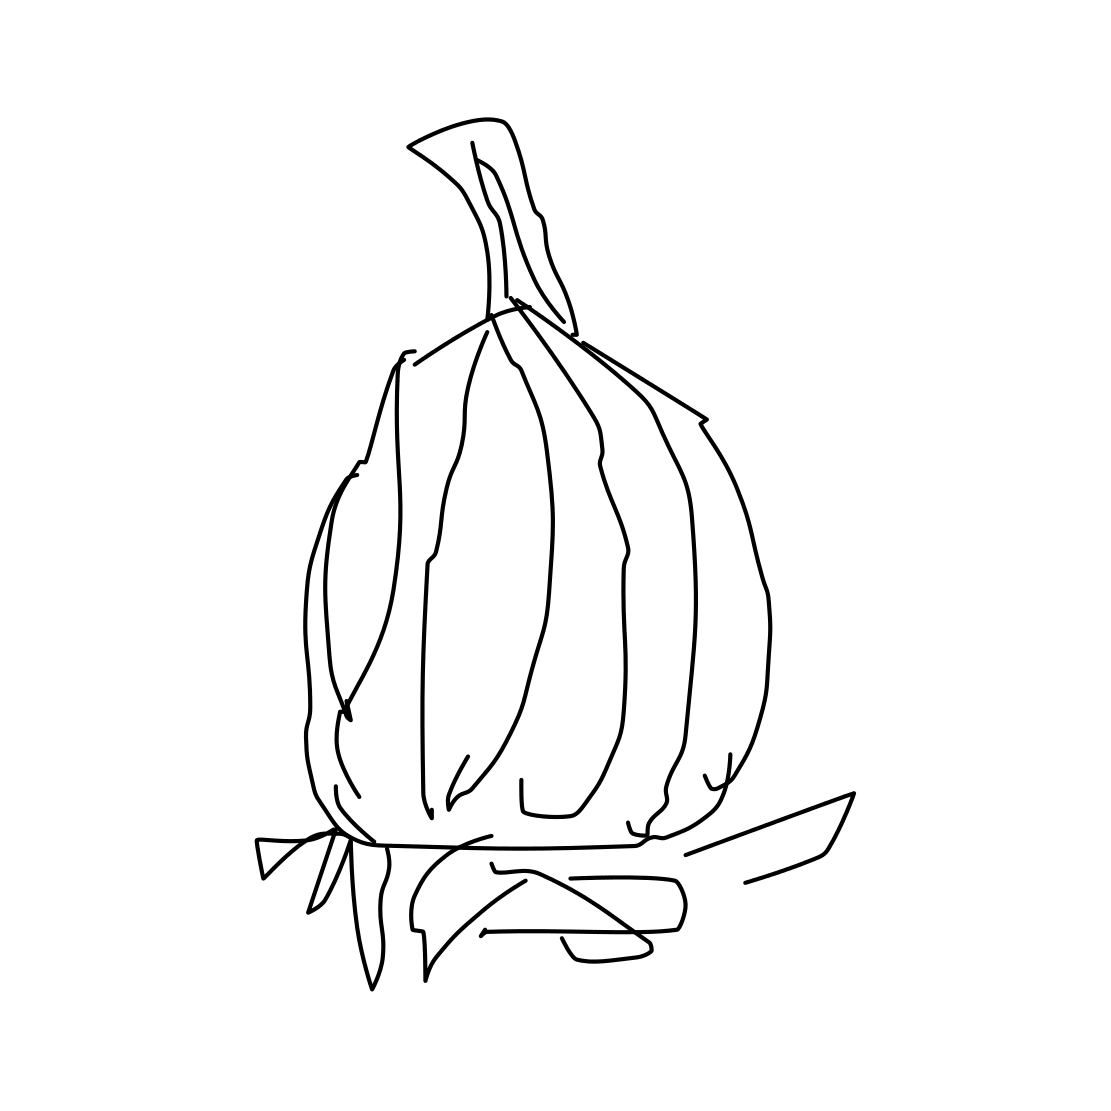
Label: pumpkin